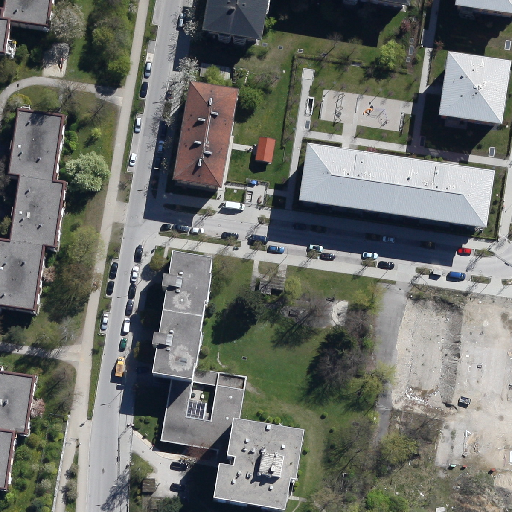
Referring expression: building along the road